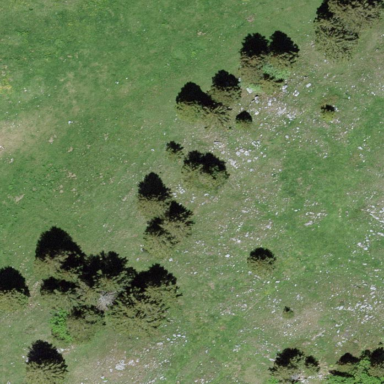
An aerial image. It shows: Evergreen needle-leaved forest.